Question: I finished my application, it's working as I expected on my mobile phone, however, running on different AVD it's disaster.
I have read this article: <URL>
and this articles too: <URL>, but I don't know what should I do.
The min SDK is 4.0 (API 14), and I'm targeting android 4.0.3 (API 15). I want my application to run only on mobile phones. I know I can set this in AndroidManifest.XML
My problem is with Views width, height and margins in DP. On different devices it looks different. To better understand I've attached an image:

As you can see, I marked with green the portions where the spaces are.
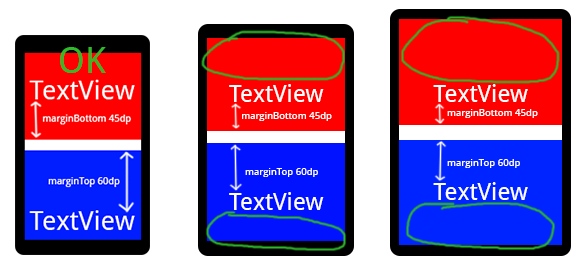
Answer: You shouldn't write the whole new code for other screens unless it should look differently in terms of positioning of elements. What you should do is define different values for different screens, for example: font size, margins, padding, etc.
For example in your case, you can make three separate dimens.xml files that will control your marginBottom attribute according to screen size that it's being displayed on.
'''
<resources>
<!-- Default (phones) -->
<dimen name="margin_bottom">45dp</dimen>
</resources>
'''
'''
<resources>
<!-- 7'' tablets -->
<dimen name="margin_bottom">65dp</dimen>
</resources>
'''
'''
<resources>
<!-- 10'' tablets -->
<dimen name="margin_bottom">75dp</dimen>
</resources>
'''
---
And then in your main .xml file you set it like this:
'''
<TextView ...
android:marginBottom="@dimen/margin_bottom" />
'''